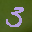
Label: 3